Interaction volume radius: 10 \u00c5
Interaction volume height: 30 \u00c5
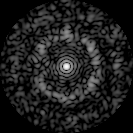
Disorder parameter: 0.7454